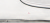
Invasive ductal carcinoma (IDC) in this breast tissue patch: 0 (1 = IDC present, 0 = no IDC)